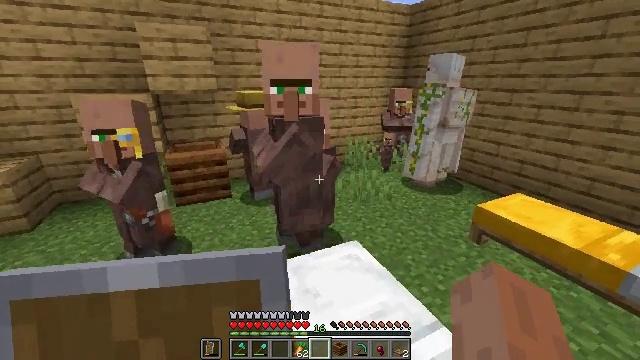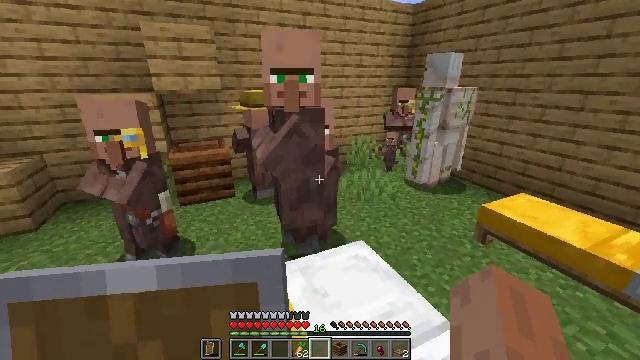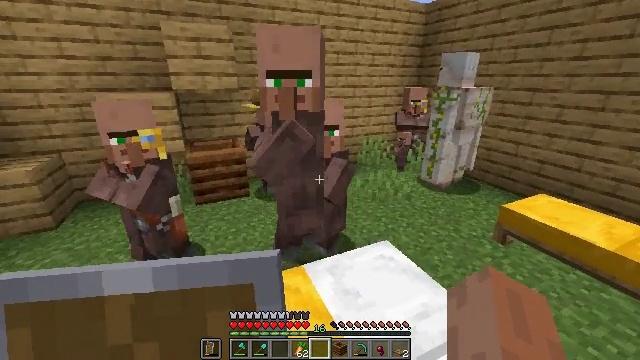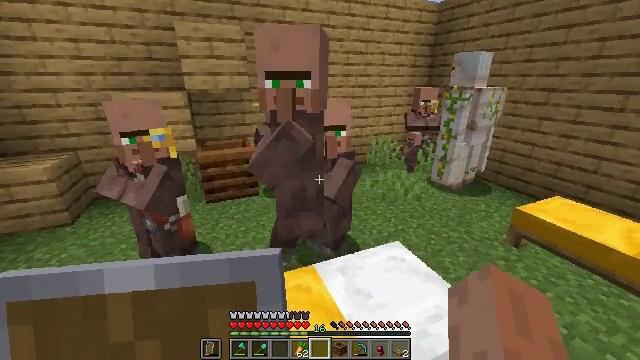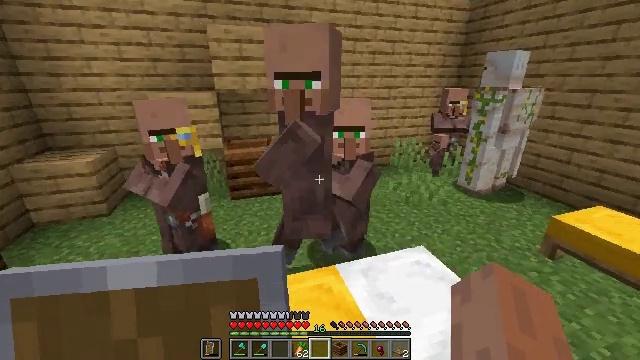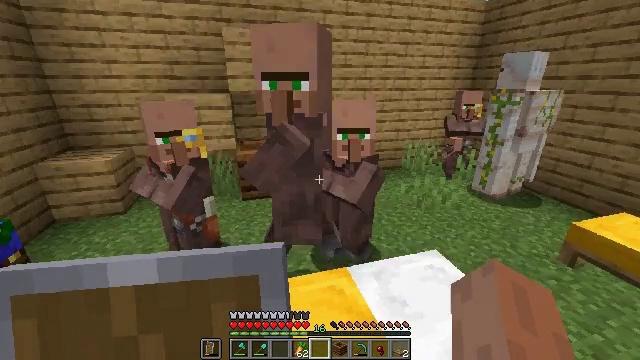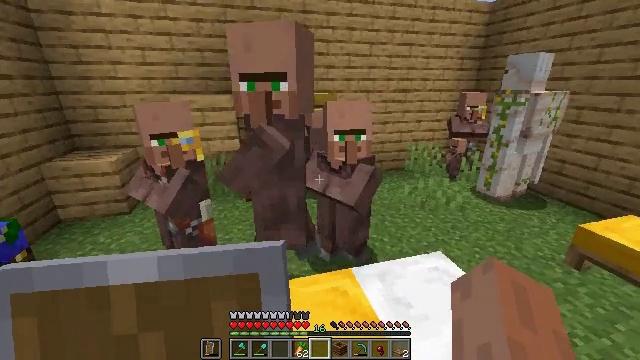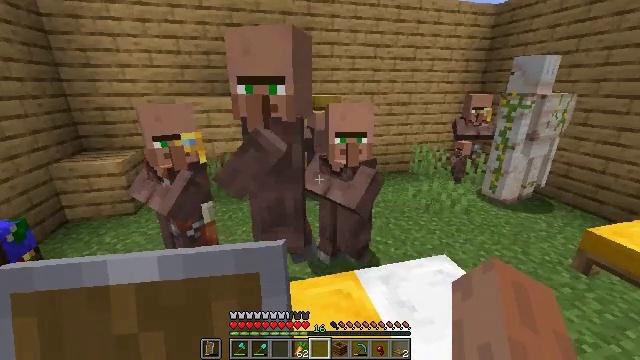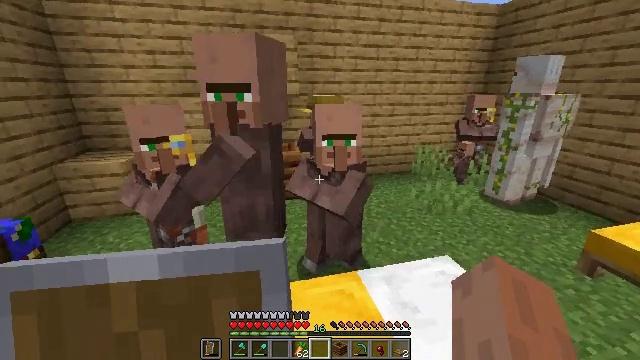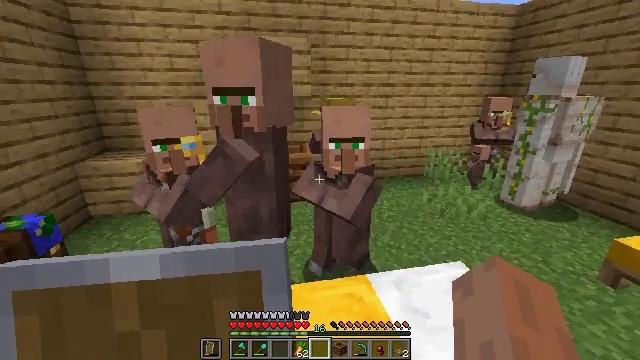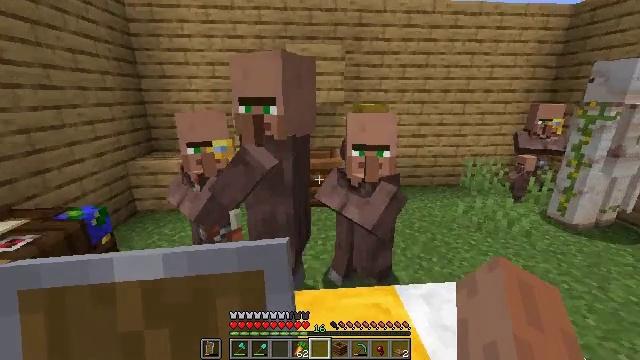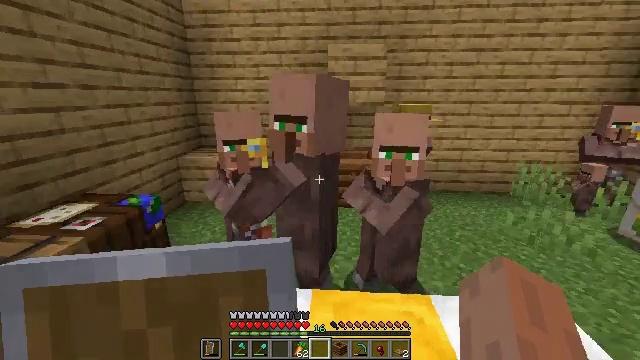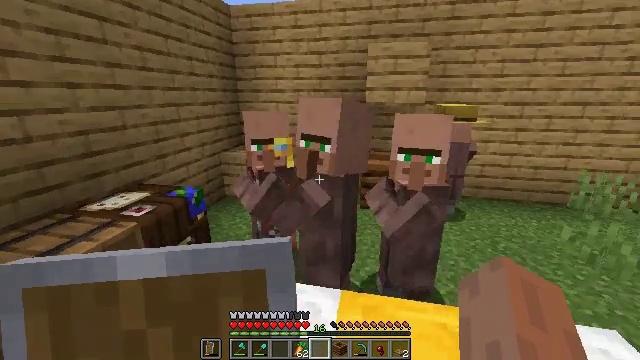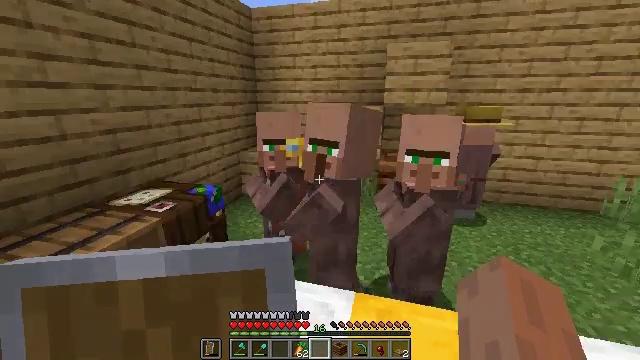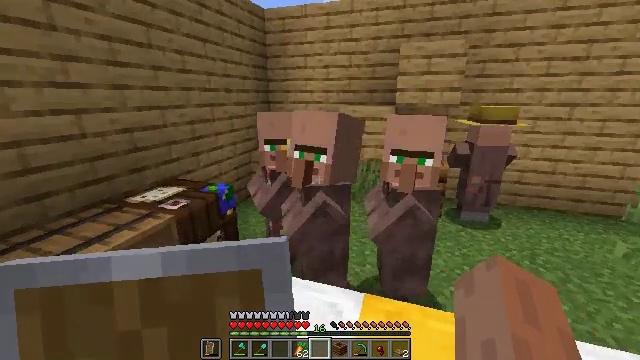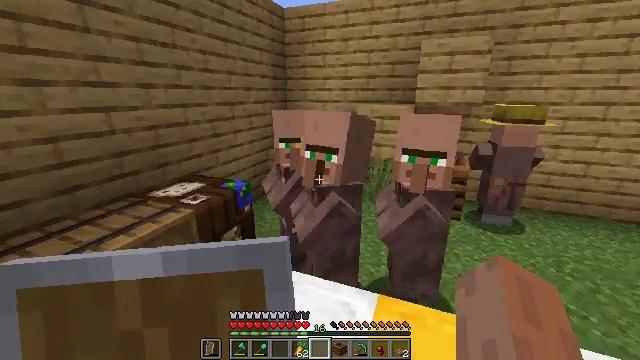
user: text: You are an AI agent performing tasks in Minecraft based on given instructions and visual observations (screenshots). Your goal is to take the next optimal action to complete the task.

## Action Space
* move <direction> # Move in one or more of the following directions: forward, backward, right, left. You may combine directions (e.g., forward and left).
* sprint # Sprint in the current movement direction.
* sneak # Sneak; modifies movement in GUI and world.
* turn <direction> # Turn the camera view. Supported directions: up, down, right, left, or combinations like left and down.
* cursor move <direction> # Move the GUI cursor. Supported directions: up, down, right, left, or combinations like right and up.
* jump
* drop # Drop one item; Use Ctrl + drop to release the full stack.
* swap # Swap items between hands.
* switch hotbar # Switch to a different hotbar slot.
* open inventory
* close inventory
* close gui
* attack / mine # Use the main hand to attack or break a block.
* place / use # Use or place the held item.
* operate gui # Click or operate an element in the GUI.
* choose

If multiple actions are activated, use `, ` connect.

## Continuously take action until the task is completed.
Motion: motion action
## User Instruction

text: Mine the cartography table.
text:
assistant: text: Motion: move left
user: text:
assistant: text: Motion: no_op
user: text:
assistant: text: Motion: turn left
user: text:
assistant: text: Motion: turn left
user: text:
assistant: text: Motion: turn left
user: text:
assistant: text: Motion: no_op
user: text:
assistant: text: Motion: no_op
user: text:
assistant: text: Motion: no_op
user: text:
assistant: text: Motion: turn left
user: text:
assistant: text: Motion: turn left and up
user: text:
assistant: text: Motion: turn left
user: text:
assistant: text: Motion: turn left
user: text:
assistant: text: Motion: turn left
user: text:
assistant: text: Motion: turn left
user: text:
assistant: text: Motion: turn left
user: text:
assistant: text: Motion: turn left
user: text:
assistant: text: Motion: turn left
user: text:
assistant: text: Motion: no_op
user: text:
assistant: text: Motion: no_op
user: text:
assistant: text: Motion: turn left
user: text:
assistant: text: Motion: turn left
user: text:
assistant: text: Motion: turn left
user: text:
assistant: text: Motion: no_op
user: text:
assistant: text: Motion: turn left
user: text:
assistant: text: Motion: turn left and up
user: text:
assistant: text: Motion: turn left and up
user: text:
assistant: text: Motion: turn left, use / place
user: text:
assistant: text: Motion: use / place
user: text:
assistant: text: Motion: use / place
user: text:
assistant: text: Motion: use / place